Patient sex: M
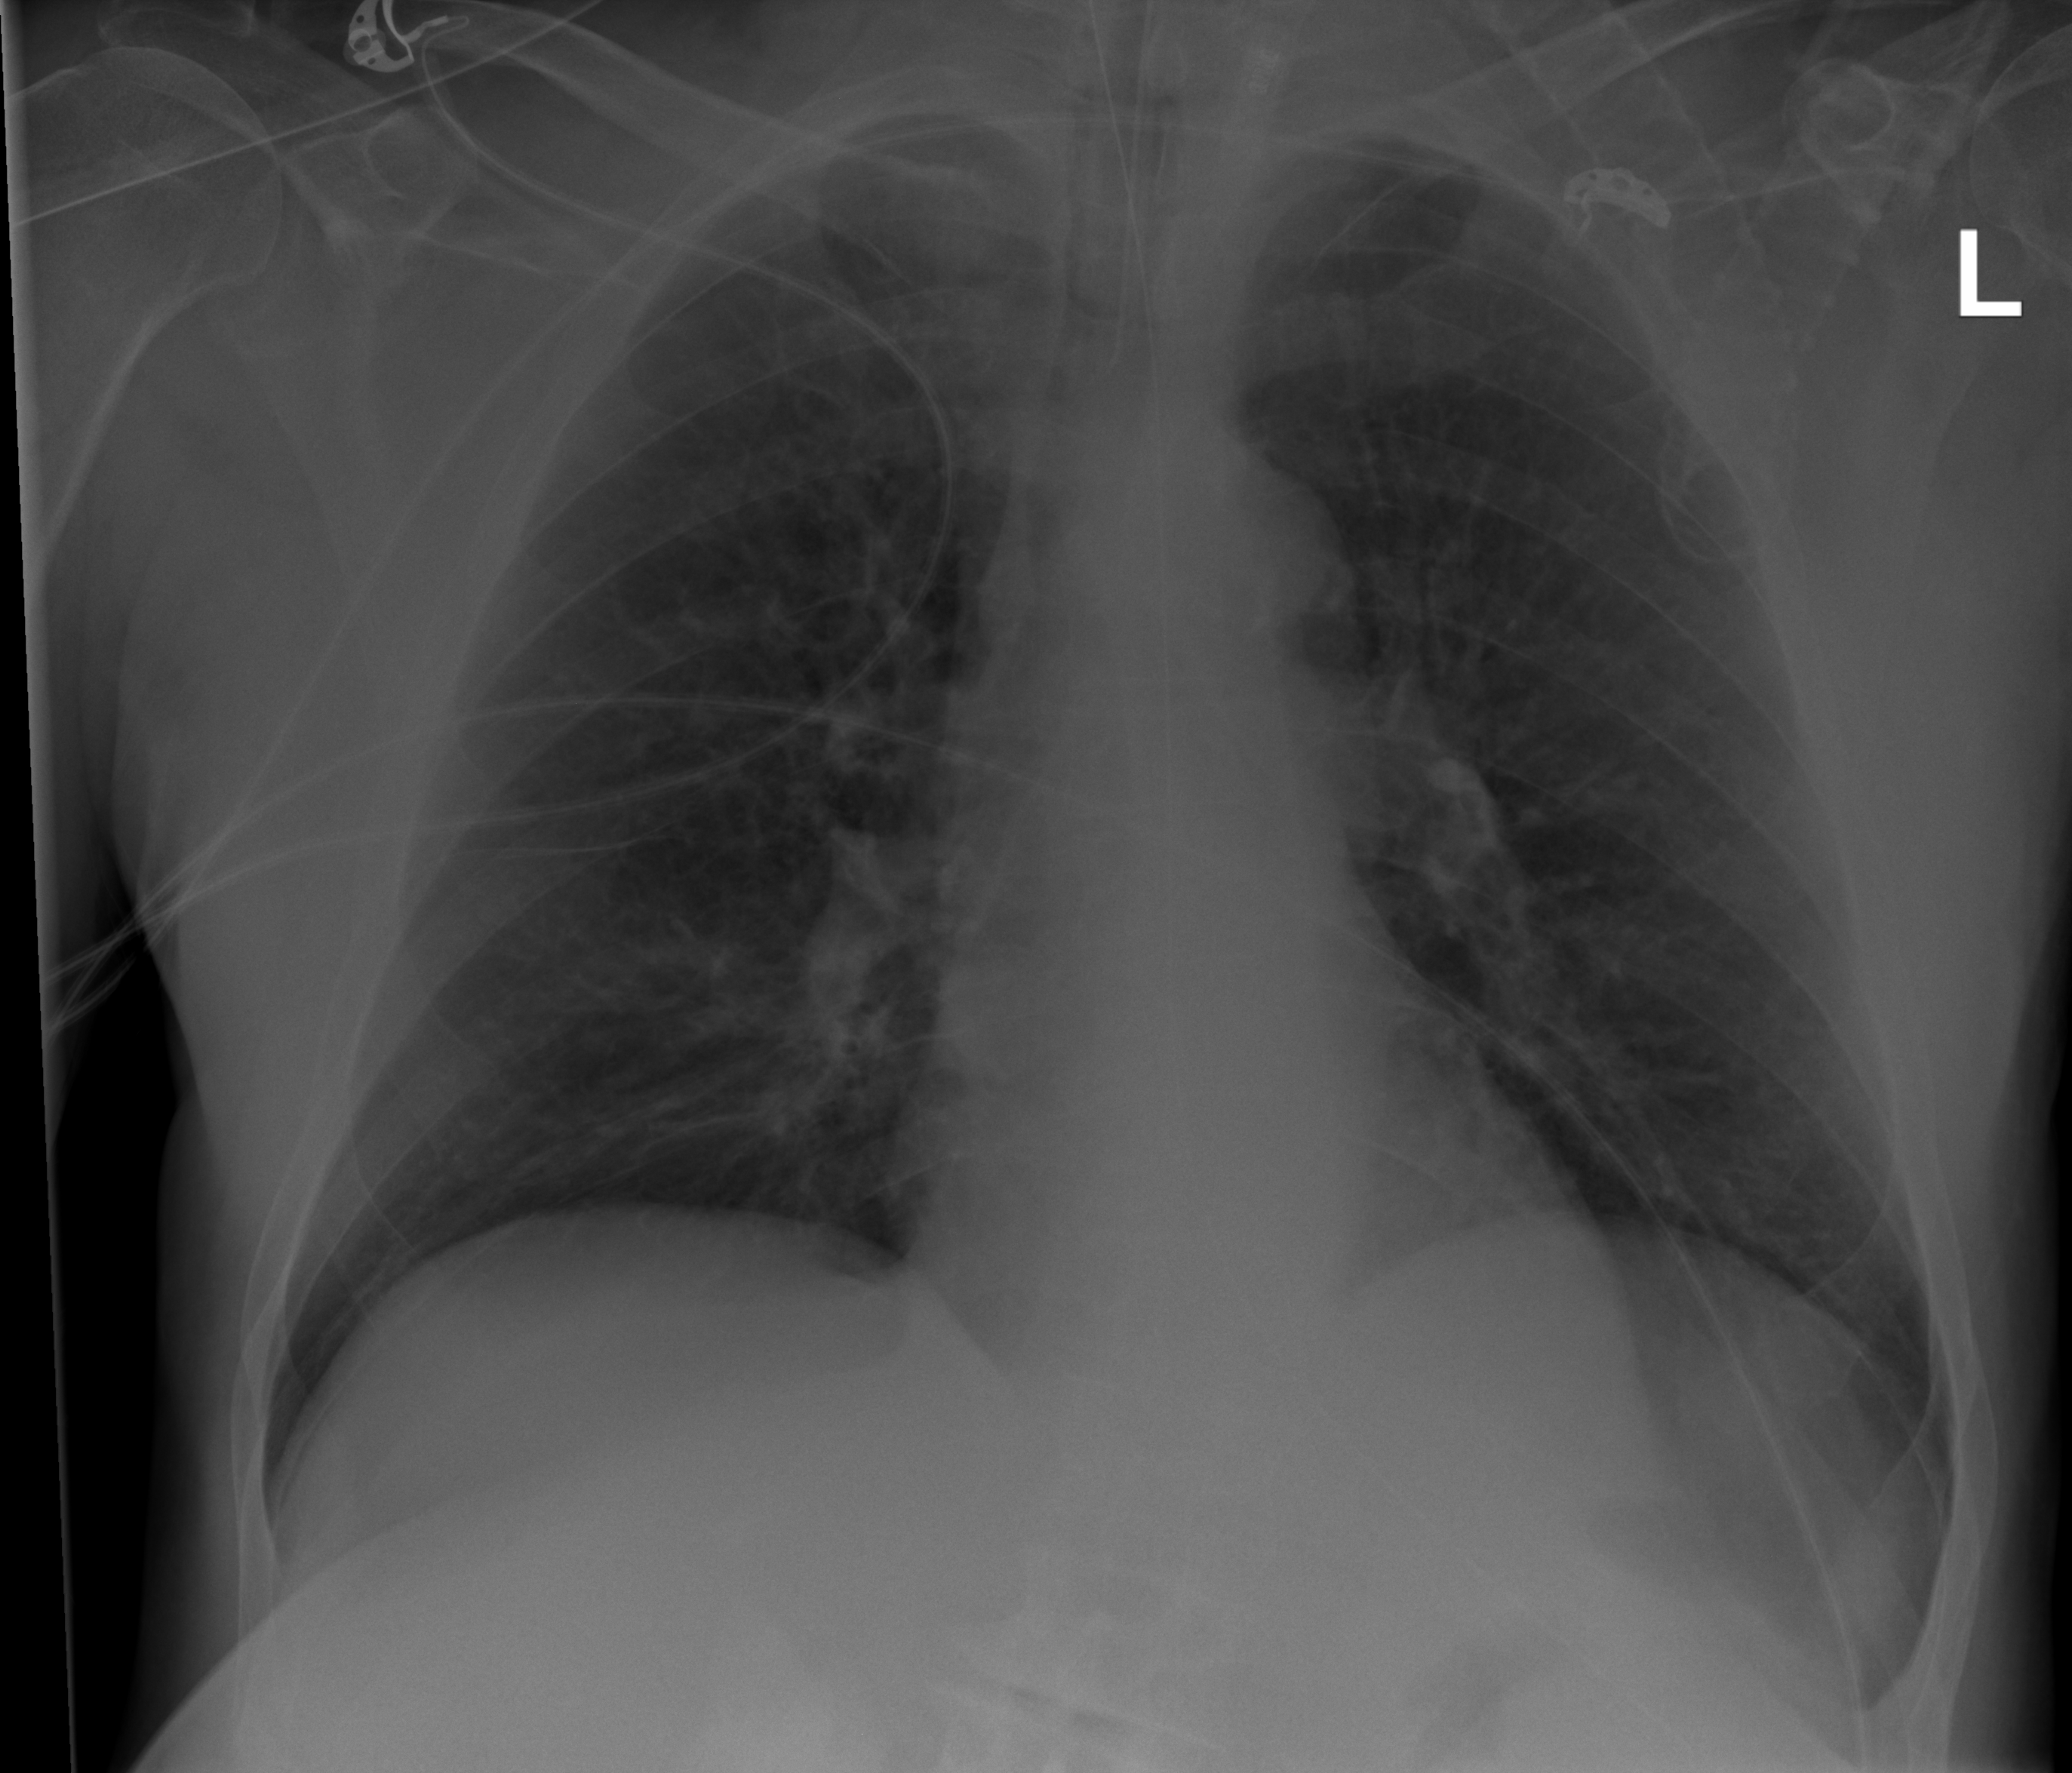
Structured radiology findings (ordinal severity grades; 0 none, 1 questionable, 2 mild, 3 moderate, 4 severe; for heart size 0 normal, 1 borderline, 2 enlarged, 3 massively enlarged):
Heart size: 0
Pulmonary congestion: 0
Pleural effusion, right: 0
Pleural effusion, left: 0
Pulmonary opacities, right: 0
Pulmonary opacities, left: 0
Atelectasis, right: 2
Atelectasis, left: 0